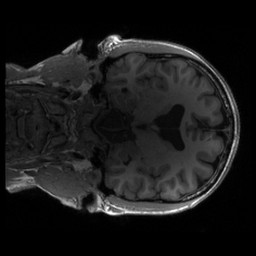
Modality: T1w
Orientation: coronal
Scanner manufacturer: siemens
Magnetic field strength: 3 T
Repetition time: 2.3 s
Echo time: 0.00287 s